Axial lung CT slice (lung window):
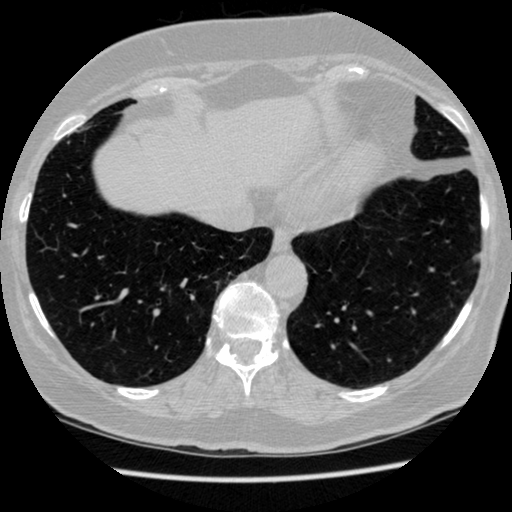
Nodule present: yes
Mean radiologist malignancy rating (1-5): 2.75